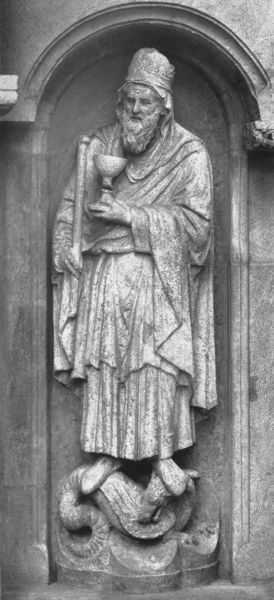
Titel: Lettneranlage in der ehemaligen Augustinerchorherren-Stiftskirche Zschillen (Wechselburg)
Standort: Wechselburg, Schlosskirche (EU - D - Sachsen)
Schlagwörter: hand, mann, meer, umhang, grau, hut, haube, alt, bart, mütze, wand, falten, gesicht, sockel, stein, kirche, figur, gewand, kelch, mantel, krone, krug, skulptur, statue, füße, bogen, fassade, stab, könig, bildhauerei, plastik, bucht, foto, becher, nische, schlange, münster, kapitell, portal, heiliger, tiara, sakral, sieger, drachen, drache, georg, nischenfigur, konsolfigur, falteen, eherne schlange